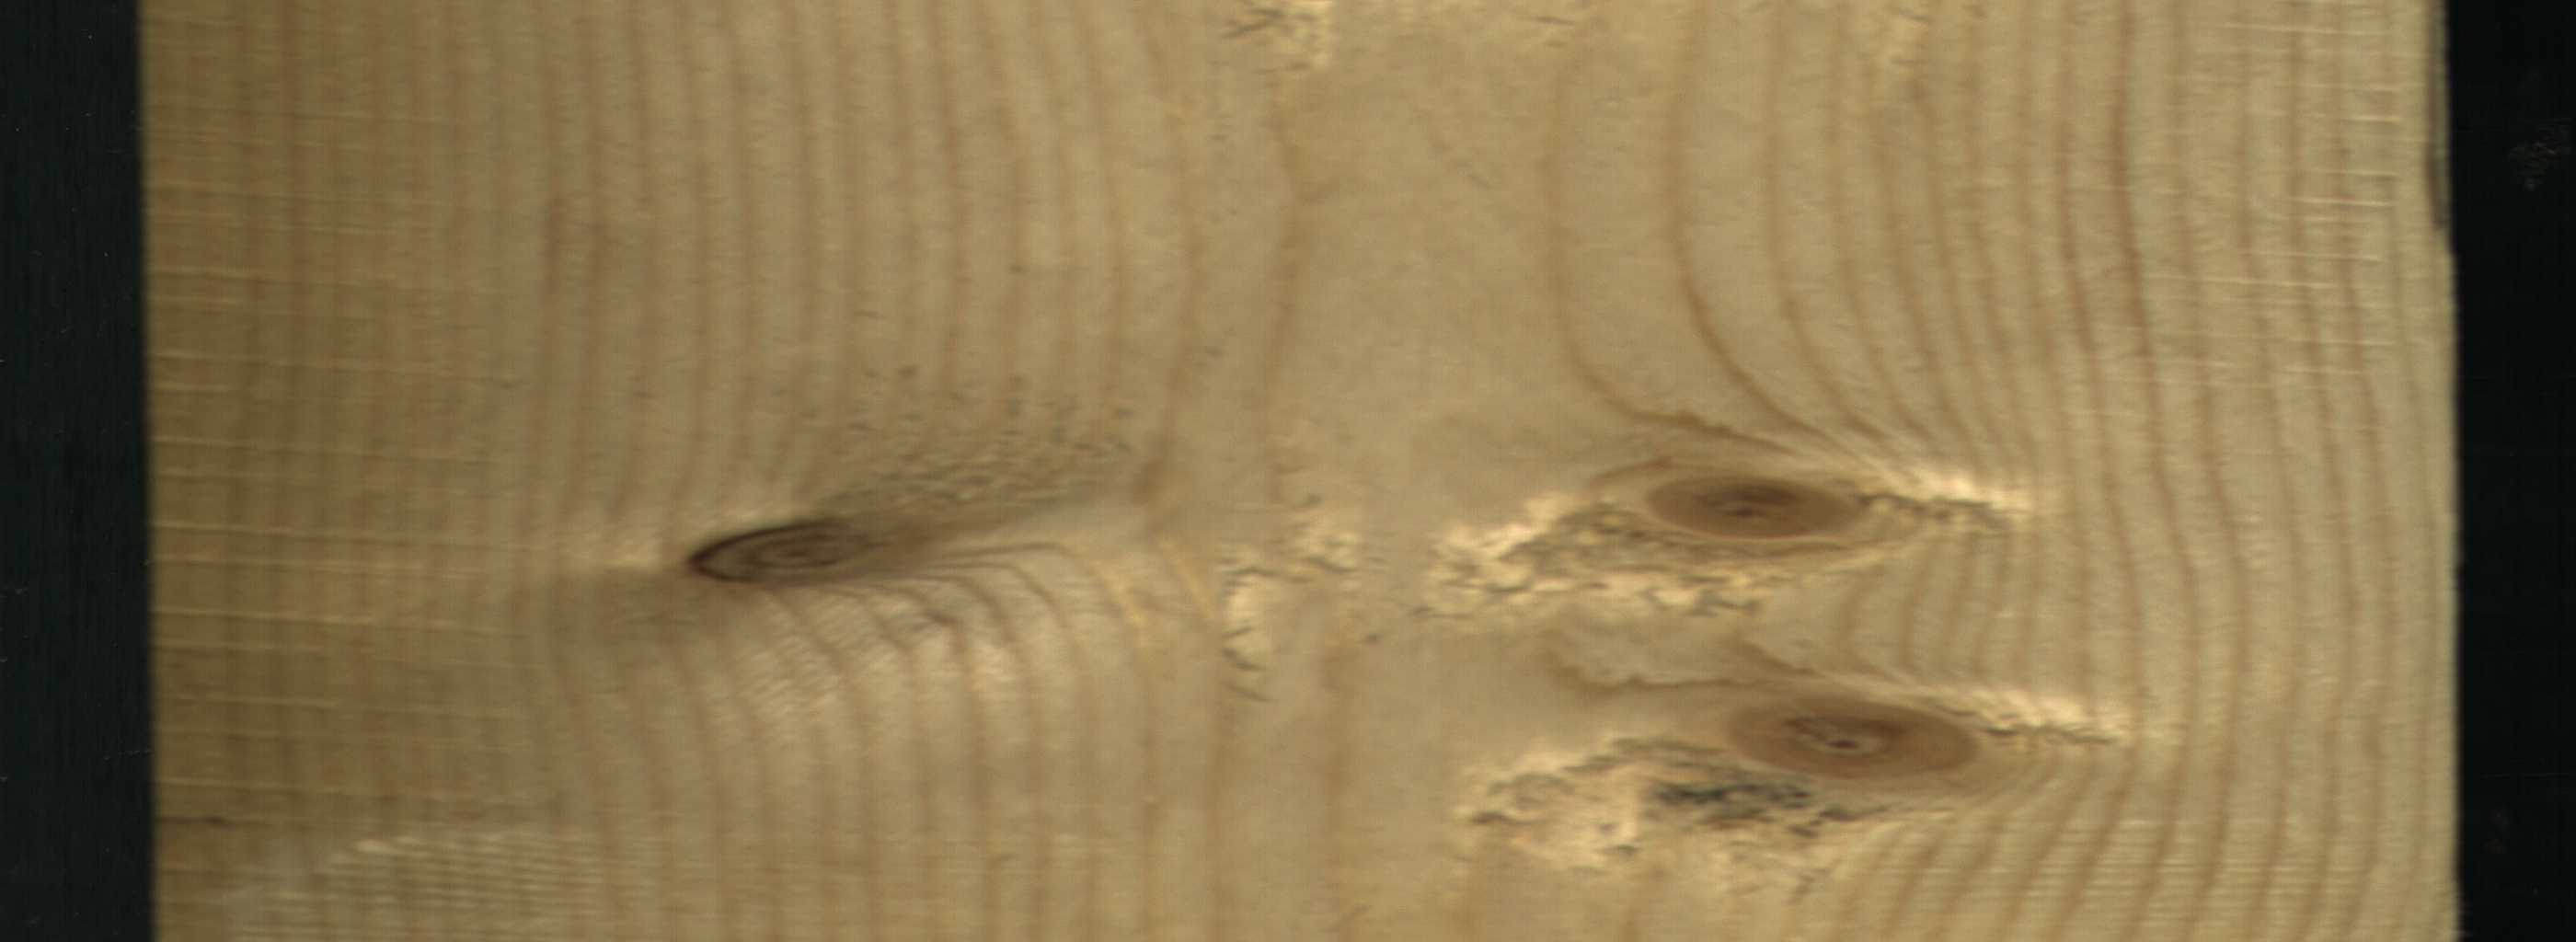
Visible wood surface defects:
Dead_Knot
Live_Knot
Live_Knot